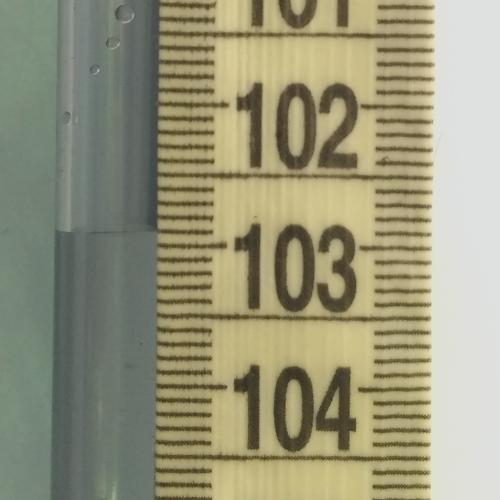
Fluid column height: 102.9 cm